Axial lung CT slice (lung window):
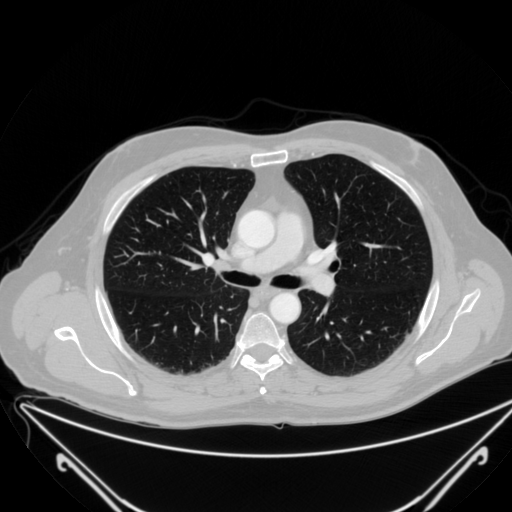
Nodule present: no